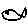
Label: fish